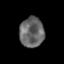
Tissue: prostate
Cell type: T cells
Senescence score: 0.3296
Nuclear area (px): 713
Mean DAPI intensity: 103.262